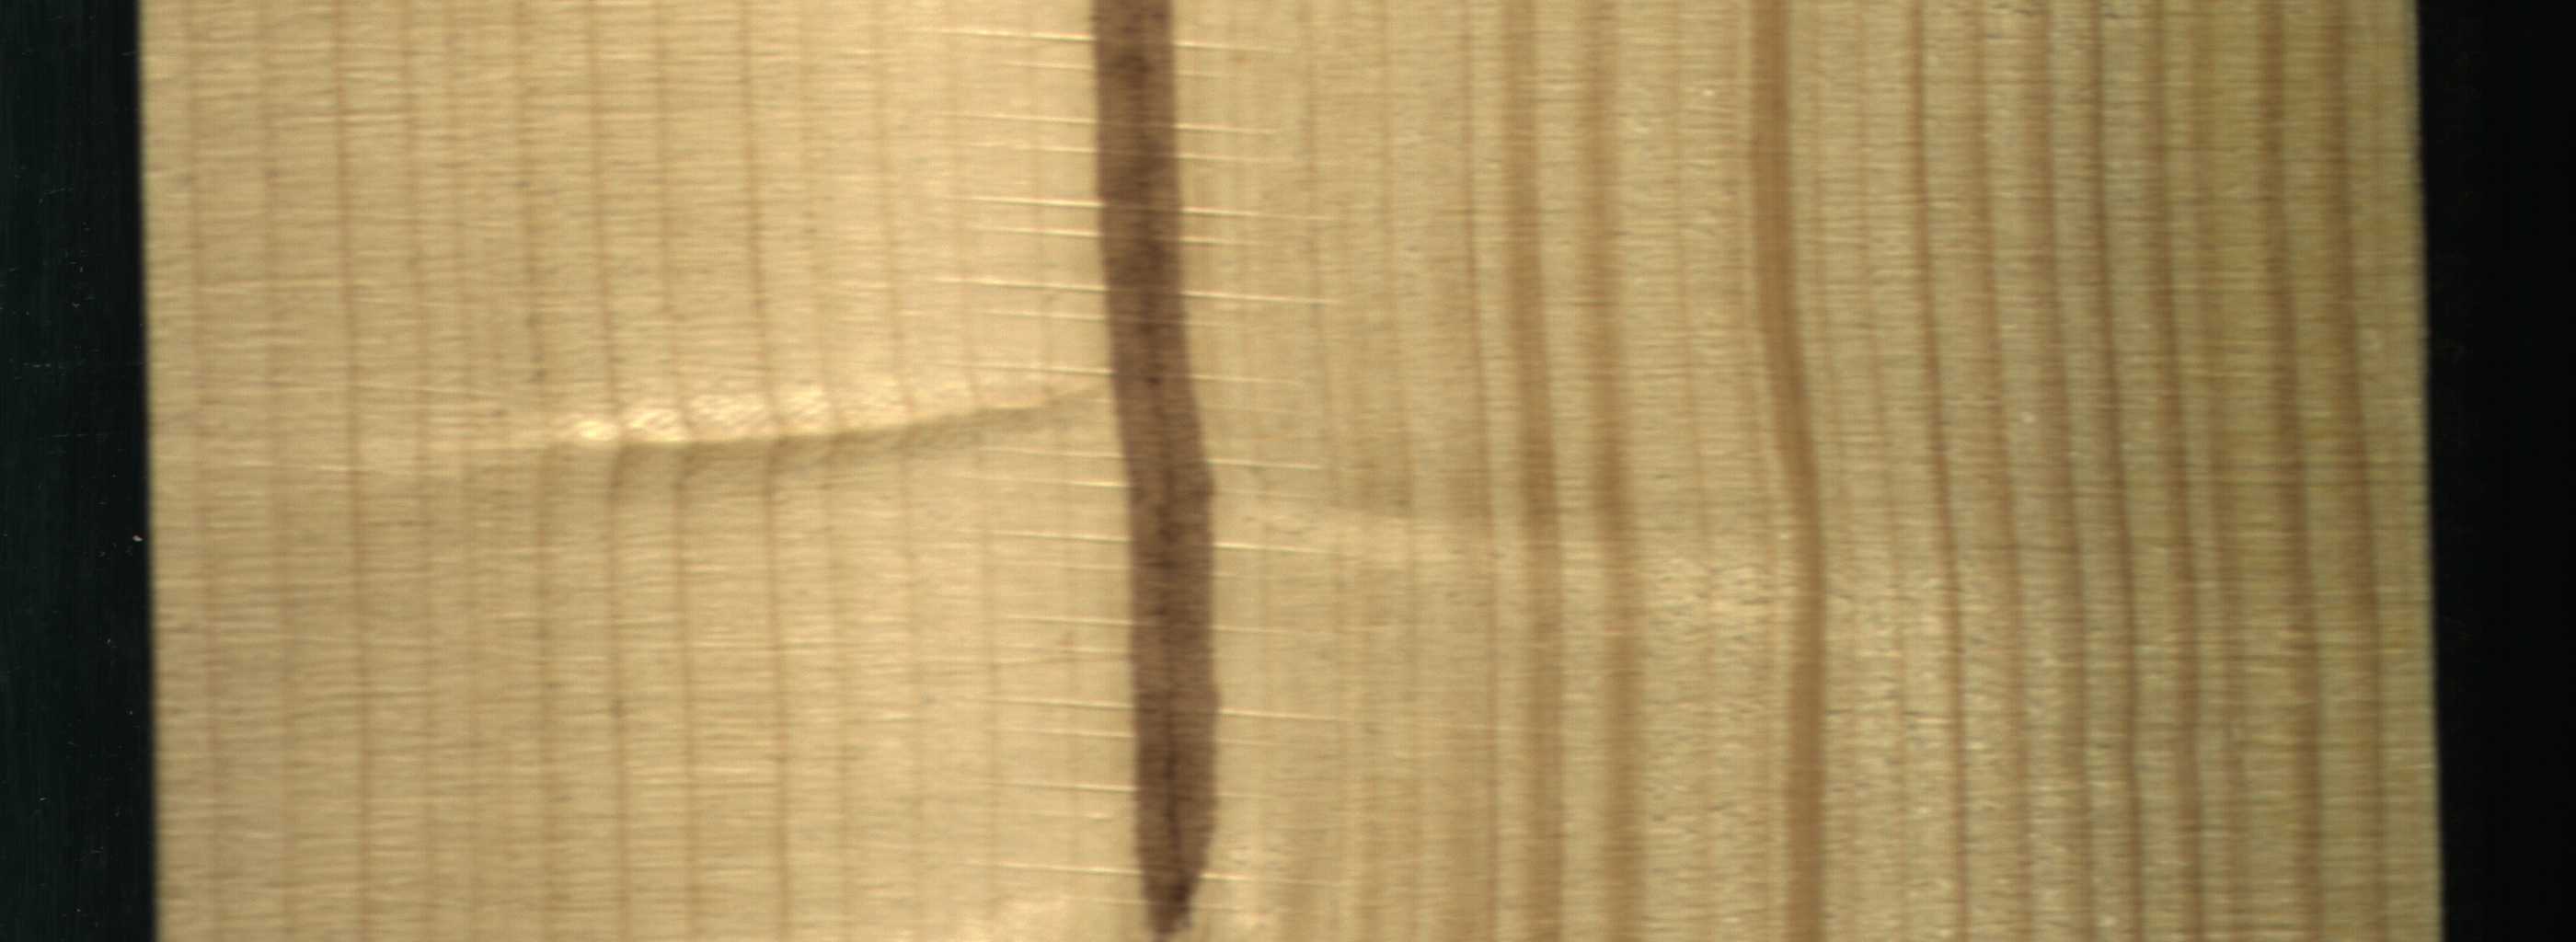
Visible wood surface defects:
Marrow